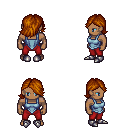
a pixel art fantasy rpg character, male body template, human, dark skin, blue vest, red pants, brunette swoop hairstyle, metal boots, four views (front, back, left, right), 2x2 character sprite sheet, small pixel art, hard edges, no anti-aliasing